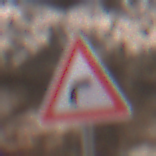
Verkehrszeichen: KurveRechts
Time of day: Midday
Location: Outdoor (Urban)
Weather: PartlyCloudy
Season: NotSpecified
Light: Natural